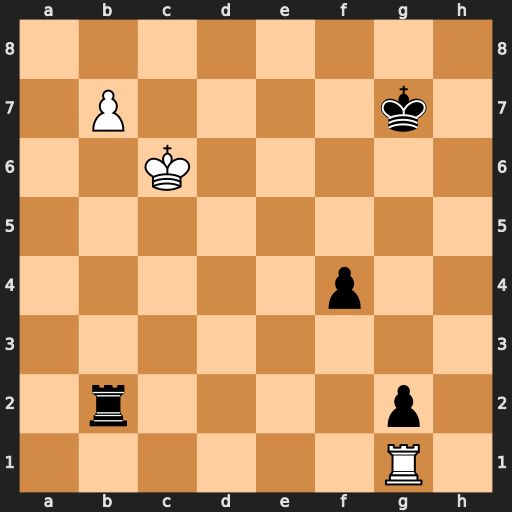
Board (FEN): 8/1P4k1/2K5/8/5p2/8/1r4p1/6R1
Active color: w
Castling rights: -
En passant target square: -
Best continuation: Rxg2+ Rxg2 b8=Q